Question: Hoping i can have some help with a batch file i am making.
My batch file currently scans a directory and notes all the folders, subfolders and exports them in a list.txt file, by doing the following:
'''
dir /a "special\program"/s /b /-p /o:gen >list.txt
'''
And it works fine. However what i now want to do is scan the list.txt file and delete certain filenames from the path in the .txt file, i don't want to delete filetypes but instead delete a part of the name.
Because basically theirs over 50 files in each folder and some of the files may contain the name example:

Look at the files: file_kool.rar, fileOk.rar, somethingRANDOM.rar, i would like to delete the files with out the name "file" in them so "somethingRANDOM.rar, excluding file_kool.rar and fileOk.rar, but i am not sure how to add the exclusions because i cannot specify every filename to delete as their is way too many so i am guessing theirs a way i can use a Wildcard to exclude .rar files with "file" in them and only delete the unnoted .rar files?
I tried this:
'''
@echo off
::Check Directories, Sub-Folders and list all files within and save to a list.txt file
dir /a "special\program"/s /b /-p /o:gen >list.txt
::Read list.txt and delete all .rar files accept for the exception ones with "file" in them
for /F "tokens=*" %%A in (list.txt) do del /s special\program\ *file?
'''
Or instead of this is their a way in robocopy to exclude file:
IDEA#2:
'''
robocopy "program" "special\program" /e /xf *something.rar* *.rar /xd random random2 *file?
'''
I tried this one which is the preferred choice i am after but i couldn't workout how in the exclusions to add the fact that i want to delete all .rar files accept for ones that contain "file"(exclusions).
Does anyone have a workaround. I am sure their is something simple here i am missing?
NOTE: I have fixed my question sorry everyone, as i typed it out i confused myself.
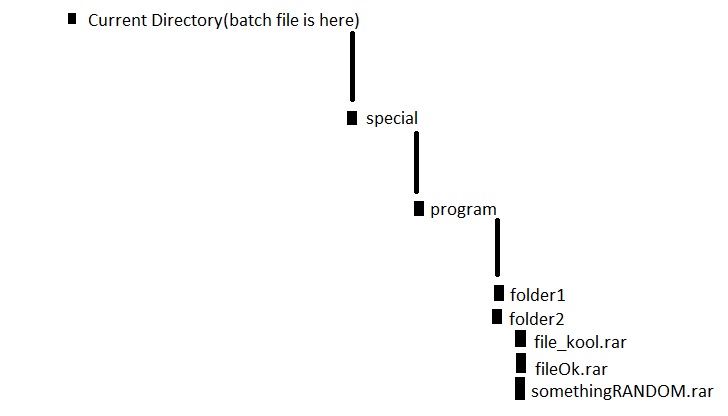
Answer: The Batch file below deletes all files with names that start with "file" placed inside "special\program" folder:
'''
cd "special\program"
del /S file*.*
'''
If you want to delete files with names that contain "file" at any place, just change the wild-card by: '*file*.*'
:
In your question you said: "i would like to delete the files with the name "file" in them", so I thought you want to delete the files that have "file" in any part of the filename. Now you said that you want the reverse thing! I strongly encourage you to <URL> and make this point clear including the fact that you changed the original question; otherwise the people that may read this topic will be confused until they read your small comment at the very end of the topic... ':-('
Anyway, the Batch file below do what you want (I hope so), that is: delete all .rar files in "special\program" folder those that have "file" substring in of the file name.
'''
@echo off
setlocal EnableDelayedExpansion
for /R "special\program" %%a in (*.rar) do (
set "filename=%%~Na"
if "!filename:file=!" equ "%%~Na" del "%%a"
)
'''